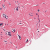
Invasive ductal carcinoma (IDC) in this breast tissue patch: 0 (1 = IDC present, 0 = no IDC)